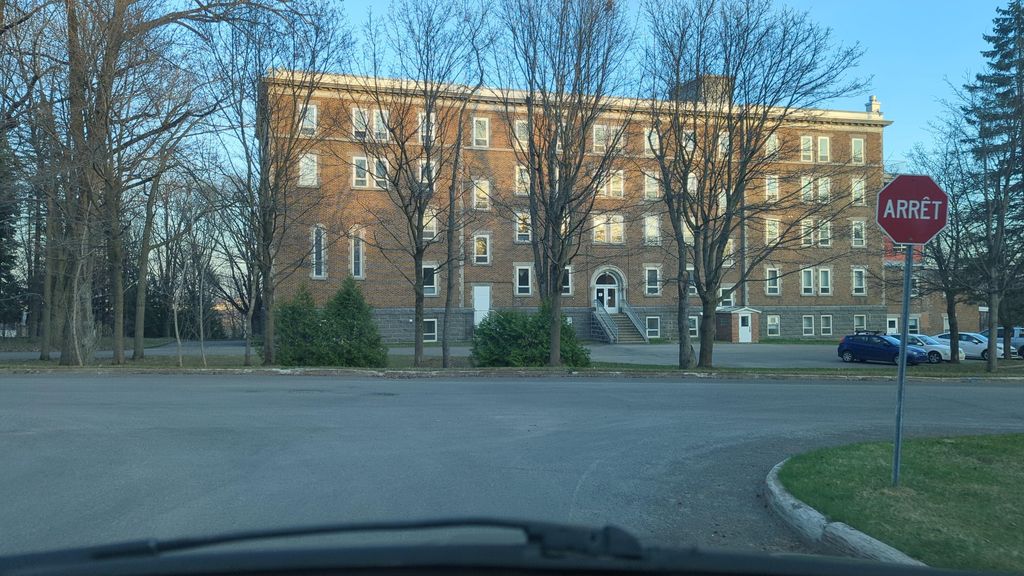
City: quebec_city